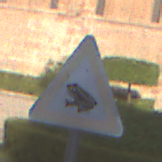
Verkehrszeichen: AmphibienwanderungRechts
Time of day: SunriseSunset
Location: Outdoor (Urban)
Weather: PartlyCloudy
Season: NotSpecified
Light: Natural